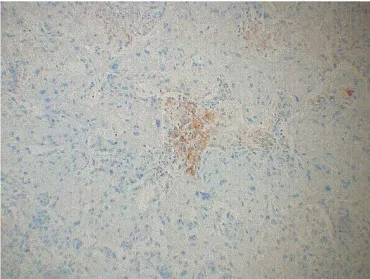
H&E image, showing mixed metaplastic squamous carcinoma and pleomorphic invasive lobular carcinoma.
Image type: pathology (h&e)